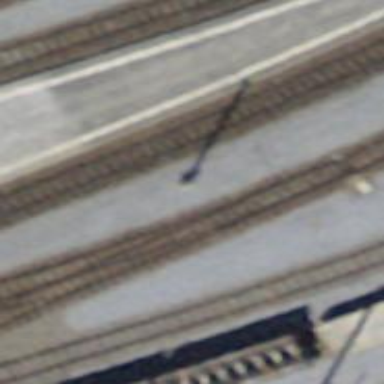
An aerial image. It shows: Narrow-gauge railway yard with electrified tracks featuring contact line.